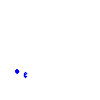
Particle: proton